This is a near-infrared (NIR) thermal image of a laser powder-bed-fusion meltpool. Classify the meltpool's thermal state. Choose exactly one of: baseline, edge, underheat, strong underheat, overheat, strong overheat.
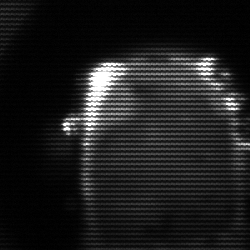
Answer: baseline